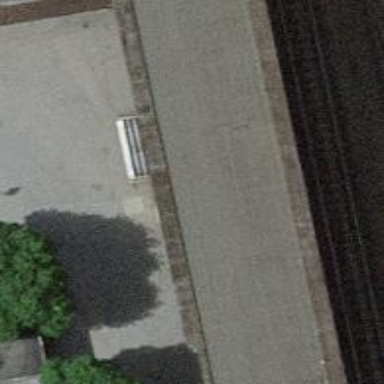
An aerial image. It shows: Concrete steps.